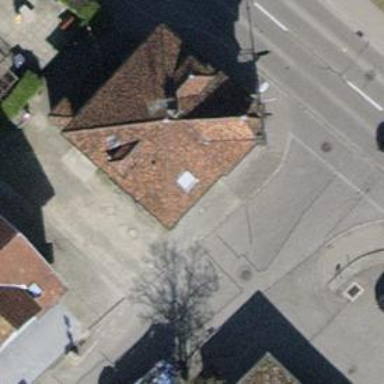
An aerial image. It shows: Restaurant.